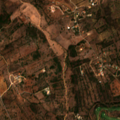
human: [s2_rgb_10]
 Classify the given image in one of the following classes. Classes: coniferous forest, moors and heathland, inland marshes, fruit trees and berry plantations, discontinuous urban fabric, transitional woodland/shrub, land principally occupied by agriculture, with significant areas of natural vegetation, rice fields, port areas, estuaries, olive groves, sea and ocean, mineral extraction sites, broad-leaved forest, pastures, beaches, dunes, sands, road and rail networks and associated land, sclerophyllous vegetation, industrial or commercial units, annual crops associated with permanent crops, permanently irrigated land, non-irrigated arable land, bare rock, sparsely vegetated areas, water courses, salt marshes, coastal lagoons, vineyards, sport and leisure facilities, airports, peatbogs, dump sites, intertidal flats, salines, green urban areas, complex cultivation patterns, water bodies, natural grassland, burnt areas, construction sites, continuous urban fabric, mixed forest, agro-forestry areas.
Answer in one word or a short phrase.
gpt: sport and leisure facilities, fruit trees and berry plantations, complex cultivation patterns, land principally occupied by agriculture, with significant areas of natural vegetation, sclerophyllous vegetation